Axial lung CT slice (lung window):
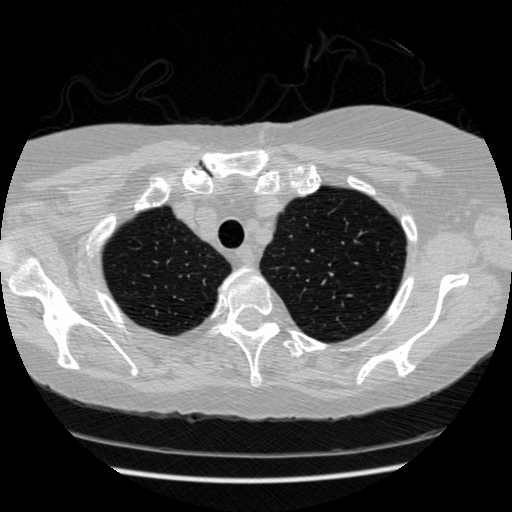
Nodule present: no